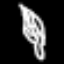
Label: leaf